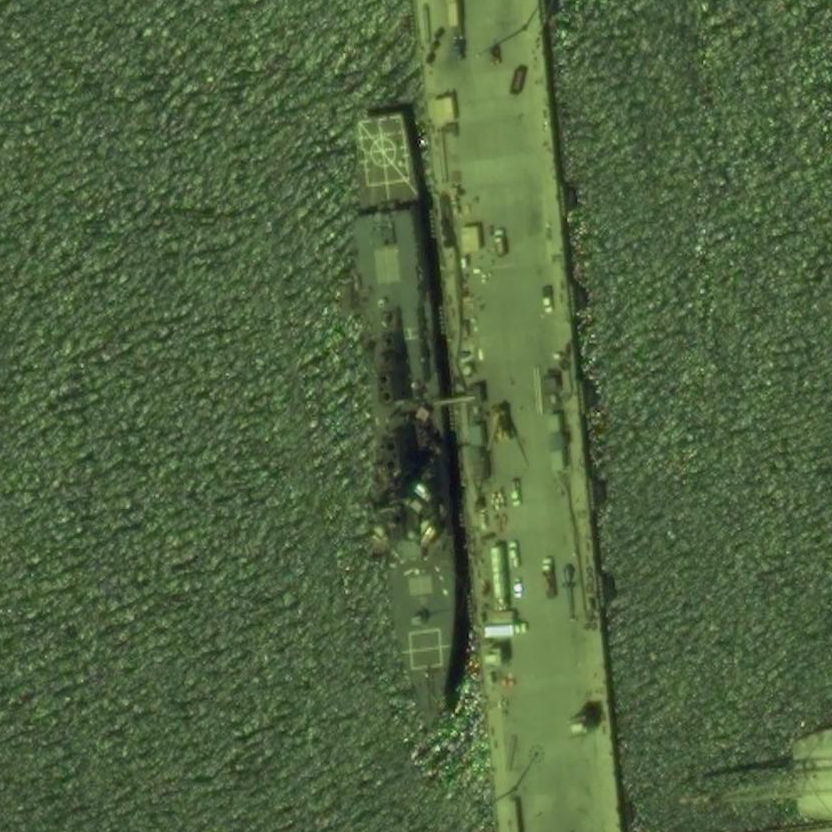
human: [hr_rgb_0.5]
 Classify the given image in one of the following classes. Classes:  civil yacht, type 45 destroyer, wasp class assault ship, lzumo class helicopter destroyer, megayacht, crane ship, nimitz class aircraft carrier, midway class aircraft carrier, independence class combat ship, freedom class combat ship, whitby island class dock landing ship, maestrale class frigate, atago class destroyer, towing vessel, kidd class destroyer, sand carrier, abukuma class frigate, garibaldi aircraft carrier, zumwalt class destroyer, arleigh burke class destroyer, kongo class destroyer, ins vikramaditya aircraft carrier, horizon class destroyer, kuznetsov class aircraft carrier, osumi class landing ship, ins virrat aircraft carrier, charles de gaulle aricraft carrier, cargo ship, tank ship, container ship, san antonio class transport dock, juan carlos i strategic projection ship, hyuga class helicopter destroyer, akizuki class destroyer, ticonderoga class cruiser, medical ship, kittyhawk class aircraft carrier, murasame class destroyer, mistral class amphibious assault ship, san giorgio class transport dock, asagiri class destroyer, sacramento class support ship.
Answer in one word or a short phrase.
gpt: Arleigh Burke class destroyer